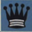
Piece: bQ